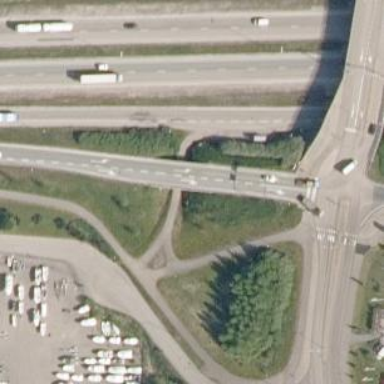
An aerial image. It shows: Trunk link road with asphalt surface.